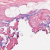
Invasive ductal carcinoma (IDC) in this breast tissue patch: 0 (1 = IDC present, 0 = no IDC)